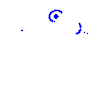
Particle: kaon